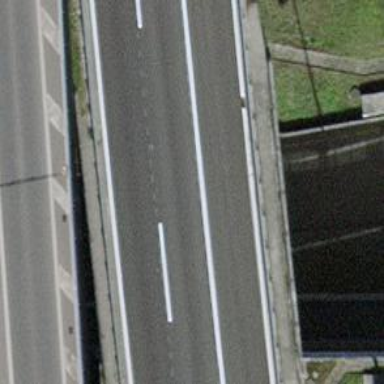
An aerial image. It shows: Asphalt bridge over motorway.